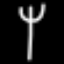
Label: fork